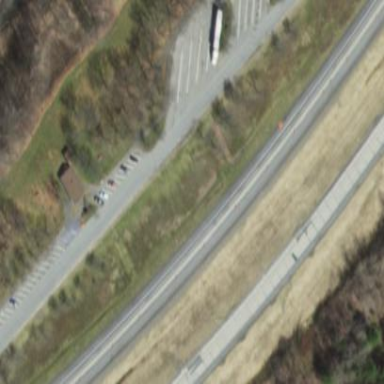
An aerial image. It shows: Rest area on the road.